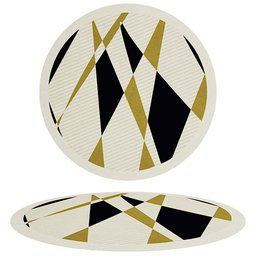
Label: decoration